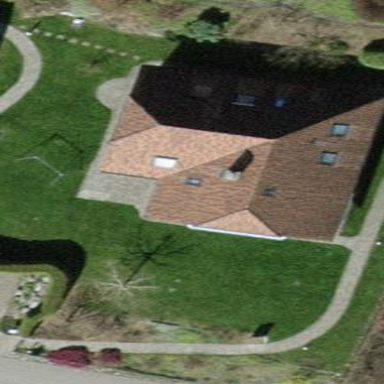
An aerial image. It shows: Detached building with hipped roof.